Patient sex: M
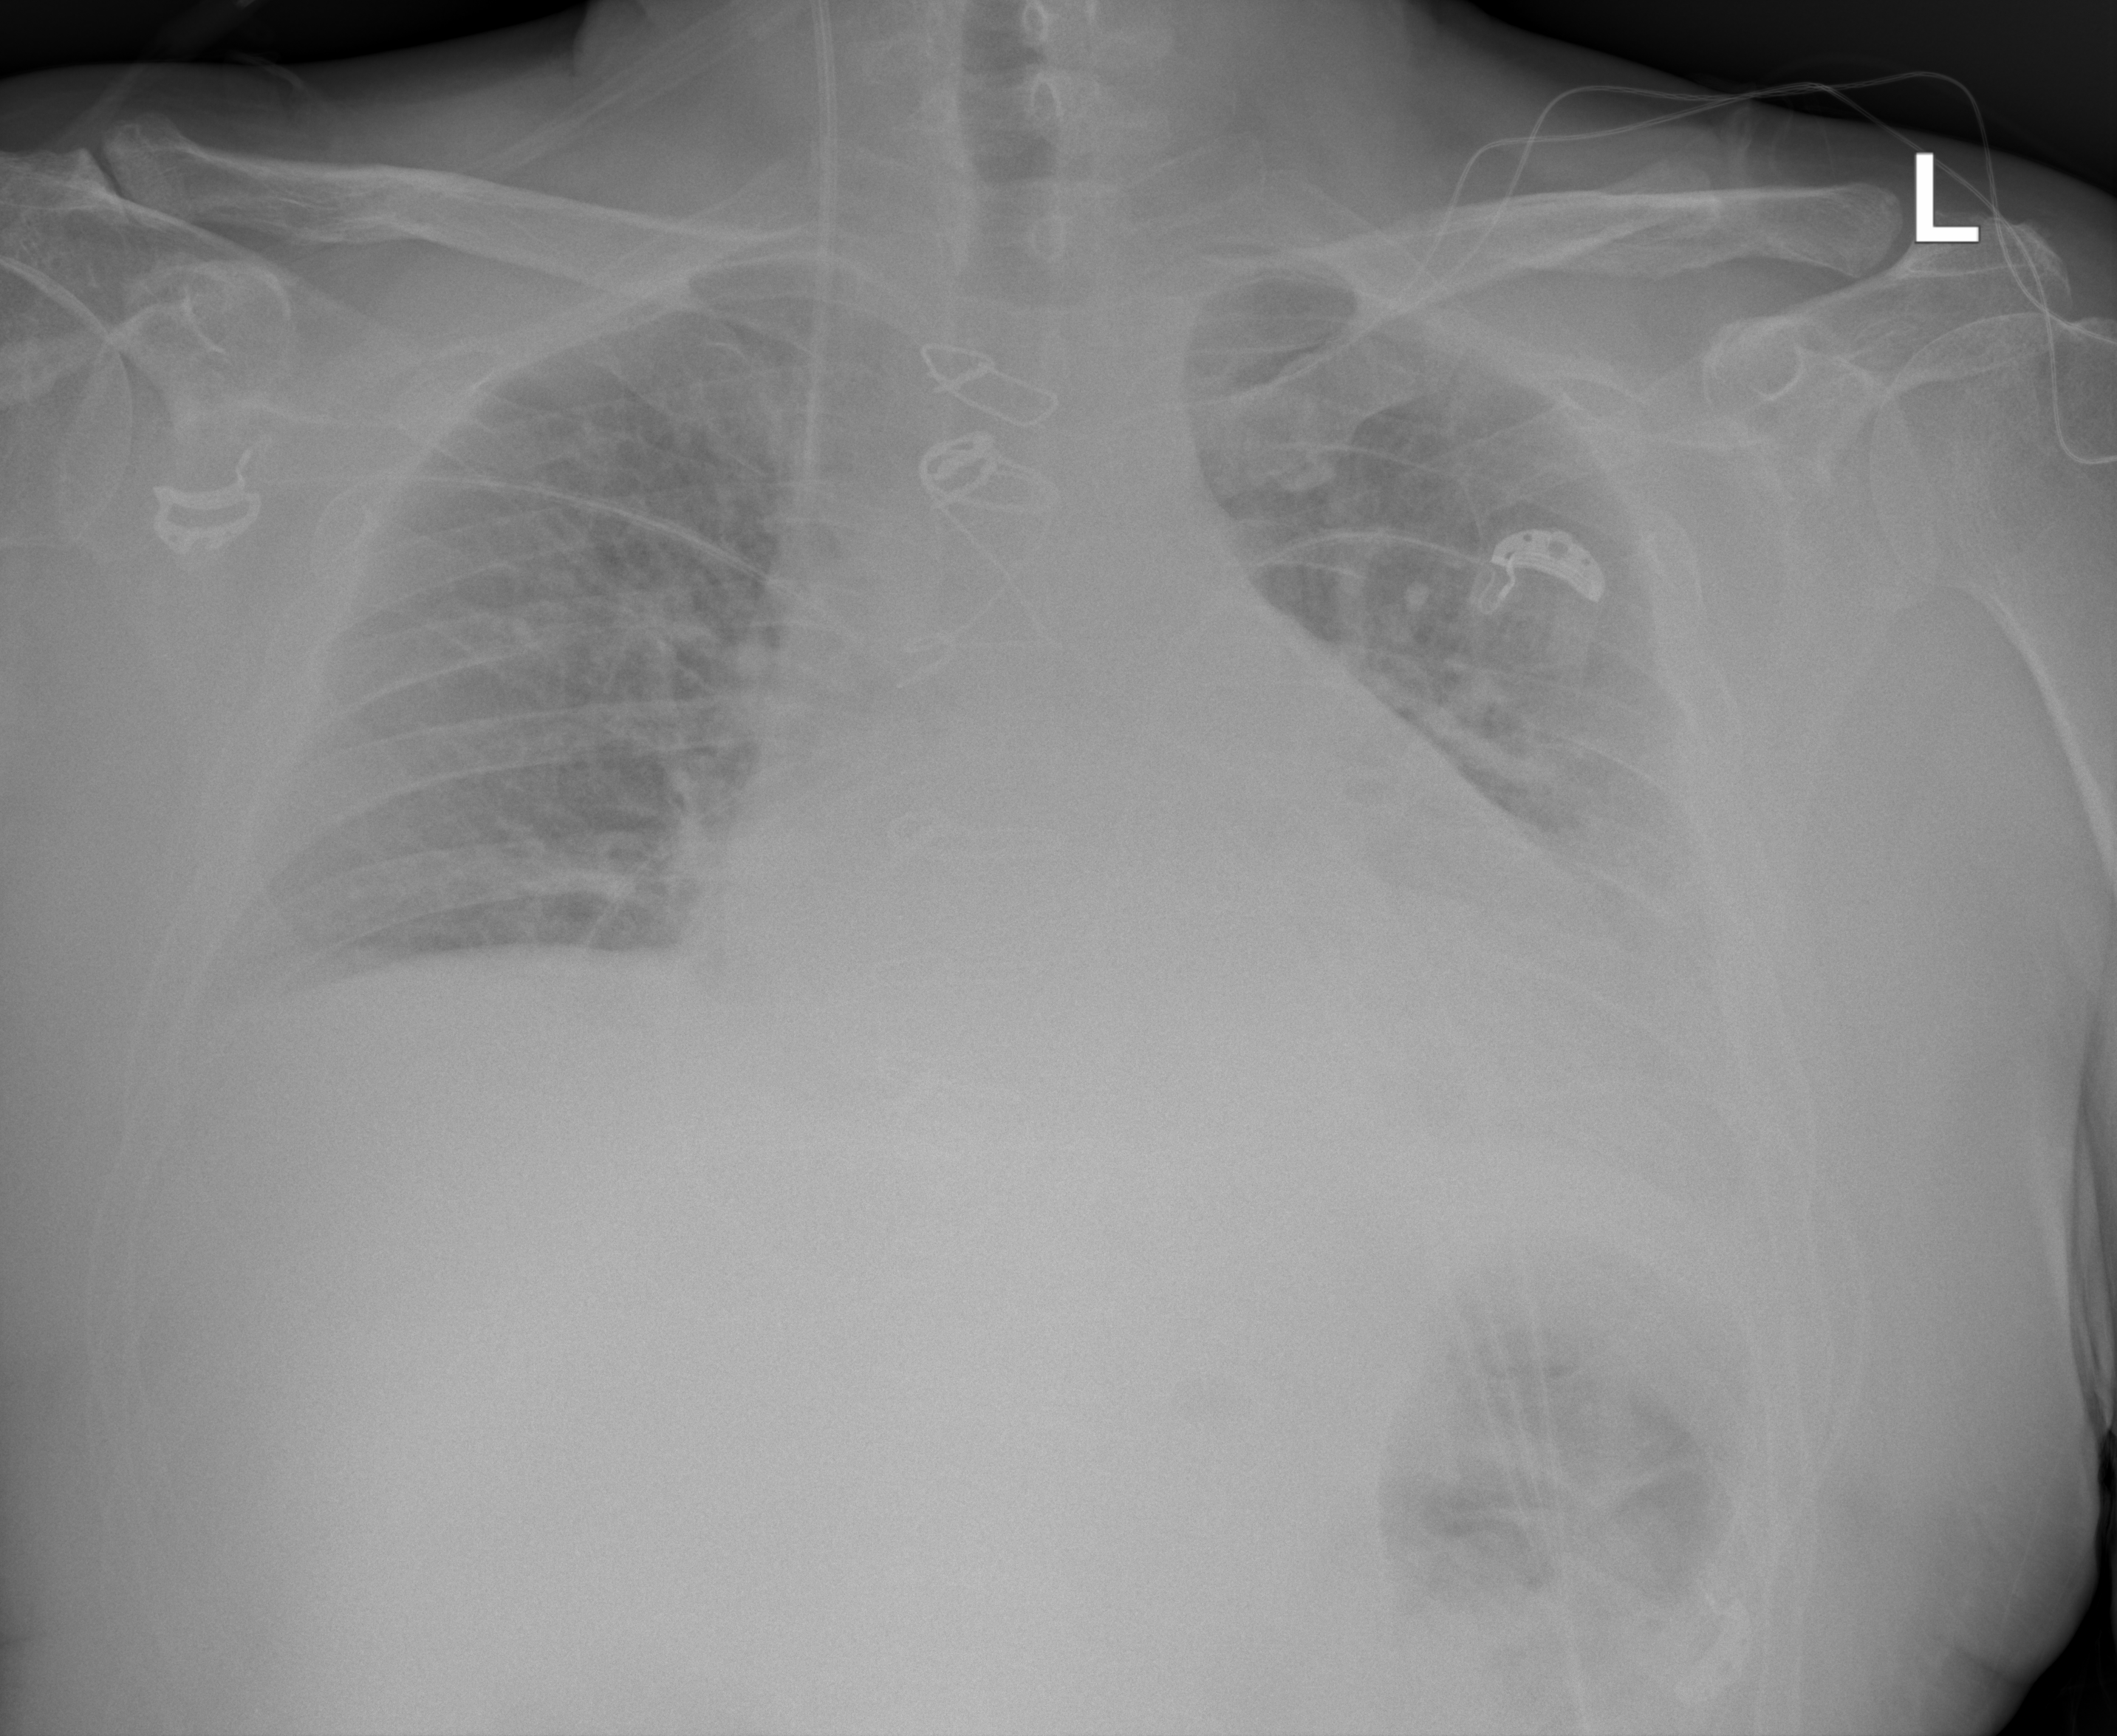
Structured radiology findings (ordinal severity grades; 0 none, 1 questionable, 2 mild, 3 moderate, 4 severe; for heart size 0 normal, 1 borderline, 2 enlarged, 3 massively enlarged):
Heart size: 2
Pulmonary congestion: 2
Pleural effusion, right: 1
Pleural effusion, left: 2
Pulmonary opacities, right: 0
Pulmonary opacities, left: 0
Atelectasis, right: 2
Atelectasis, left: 2